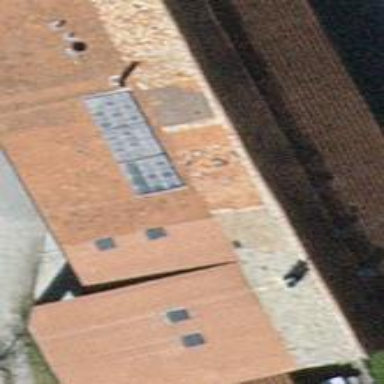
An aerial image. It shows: Farm building with gabled roof.